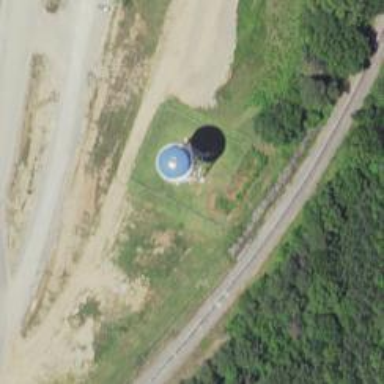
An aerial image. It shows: Water tower that is man-made.